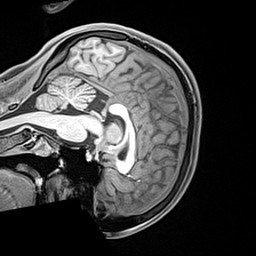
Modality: T1w
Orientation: sagittal
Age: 21
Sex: female
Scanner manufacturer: siemens
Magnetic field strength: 3 T
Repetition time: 2.4 s
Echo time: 0.00217 s